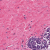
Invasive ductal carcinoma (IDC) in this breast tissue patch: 0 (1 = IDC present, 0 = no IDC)